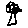
Label: tree